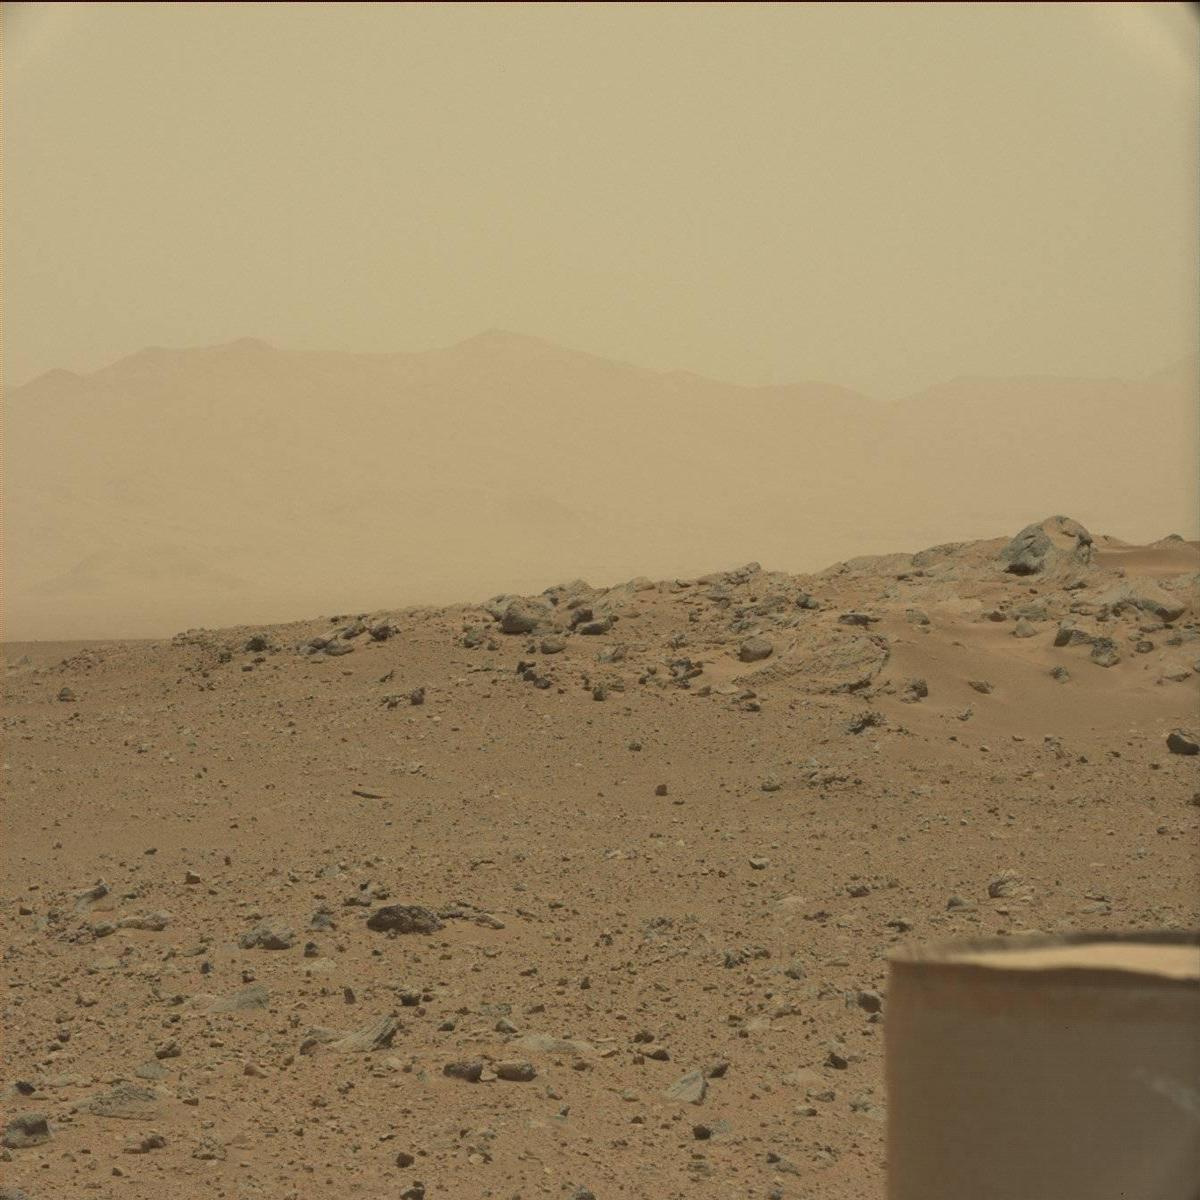
Terrain classes present: Bedrock, Ridge, Rock, Rover, Sand / Soil, Sky